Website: macys
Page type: delivery-shipping
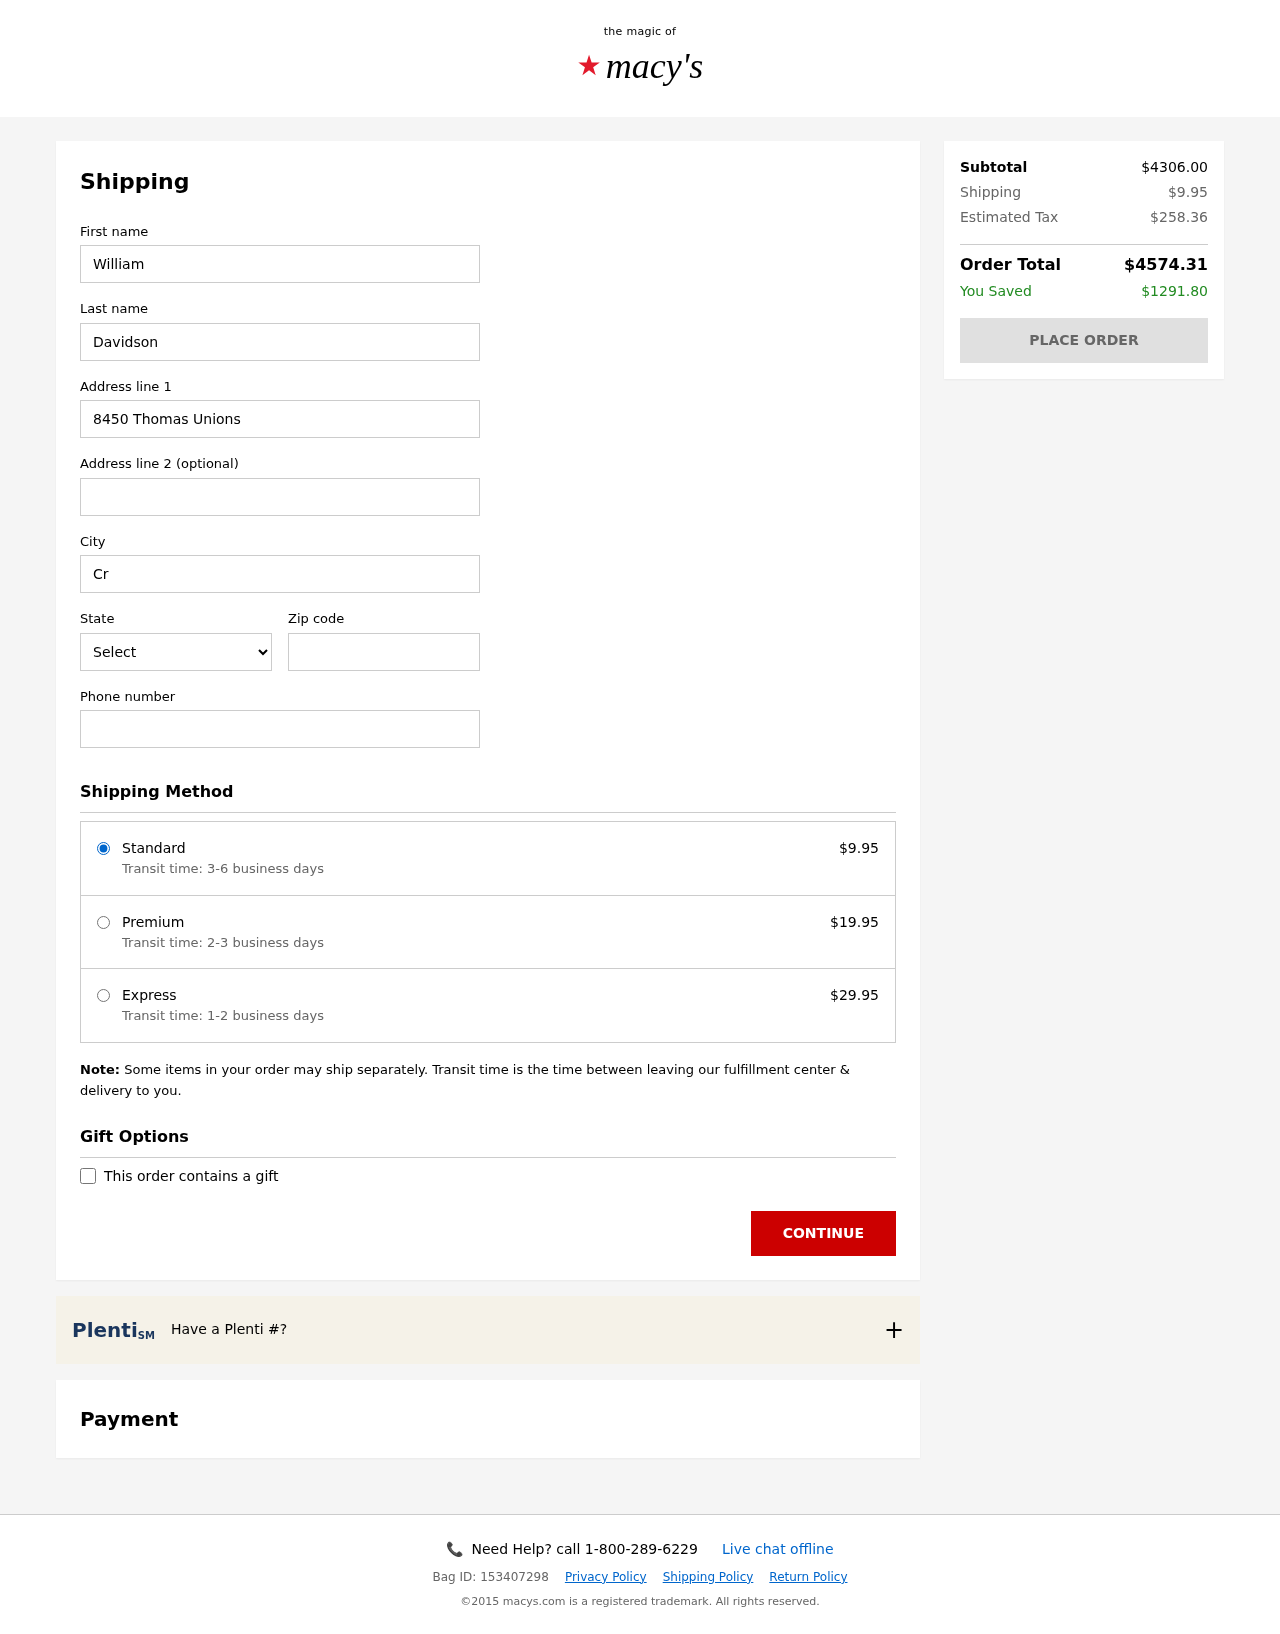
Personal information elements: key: PII_CITY
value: Cruzfurt
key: PII_FIRSTNAME
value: William
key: PII_LASTNAME
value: Davidson
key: PII_PHONE
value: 9143803514
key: PII_POSTCODE
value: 61004
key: PII_STATE_ABBR
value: MO
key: PII_STREET
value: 8450 Thomas Unions
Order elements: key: ORDER_SHIPPING_COST
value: $9.95
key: ORDER_SHIPPING_PREMIUM
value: $19.95
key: ORDER_SHIPPING_EXPRESS
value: $29.95
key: ORDER_SUBTOTAL
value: $4306.00
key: ORDER_TAX
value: $258.36
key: ORDER_TOTAL
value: $4574.31
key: ORDER_SAVINGS
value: $1291.80